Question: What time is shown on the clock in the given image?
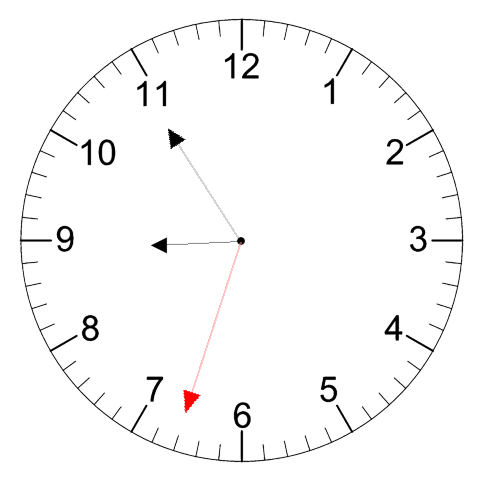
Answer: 08:54:33